Question: I have a data frame (see below) that shows sales by region by year. The final column calculates the sum of all the sales in the region over the three year period.
I am new to R and would like use 'ggplot' to create a SINGLE scatter plot to analyze the data. The x-axis would be the three years and the y-axis would sales.
Ideally, each region would have its own line with points (other than a few NAs) in 2013, 2014, 2015, and 2016. I would then like to color each line based on its region. The sum column should not appear on the plot. Any ideas?
'''
df <- structure(list(Region = structure(1:6,
.Label = c("A", "B", "C", "D", "E", "F", "G", "H", "I", "J",
"K", "L", "M", "N", "O", "P", "Q", "R", "S", "T", "U"),
class = "factor"),
"2016" = c(8758.82, 25559.89, 30848.02, 8696.99, 3621.12, 5468.76),
"2015" = c(26521.67, 89544.93, 92825.55, 28916.4, 14004.54, 16618.38),
"2014" = c(NA, NA, 199673.73, 37108.09, 16909.87, 20610.58),
"2013" = c(27605.35, NA, 78794.31, 31824.75, 17990.21, 17307.11),
"Total Sales" = c(35280.49, 115104.82, 323347.3, 74721.48, 34535.53, 42697.72)),
row.names = c(NA, 6L), class = "data.frame")
'''

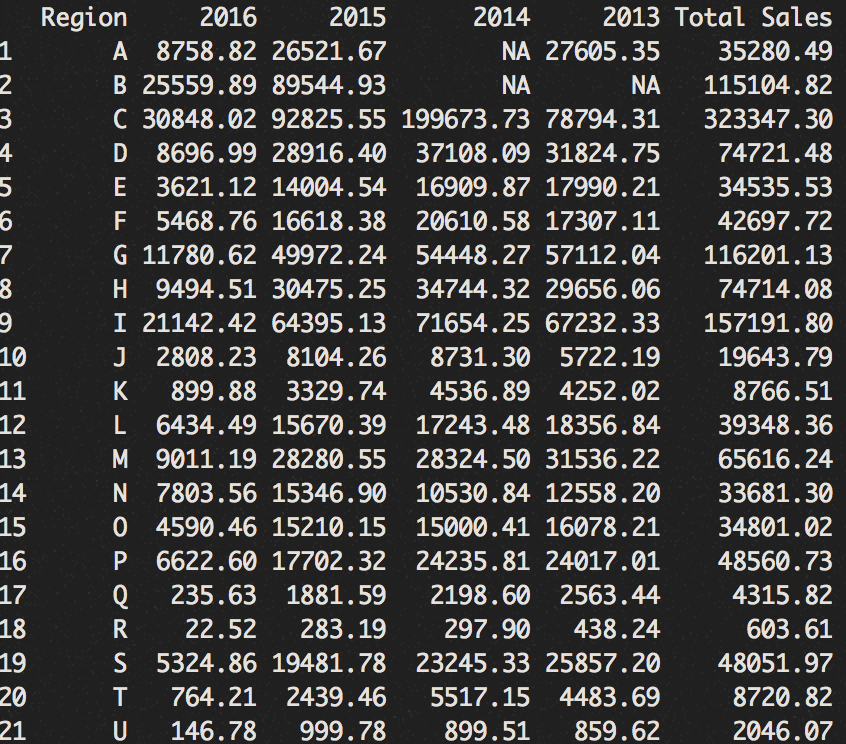
Answer: Your data is in wide format so it's better to convert it to long format to work with 'ggplot'. Here I use 'tidyr::gather()' to do that
'''
library(tidyr)
library(ggplot2)
df_long <- df %>%
gather(Year, Sales, -Region)
df_long
#> Region Year Sales
#> 1 A 2016 8758.82
#> 2 B 2016 25559.89
#> 3 C 2016 30848.02
#> 4 D 2016 8696.99
#> 5 E 2016 3621.12
#> 6 F 2016 5468.76
#> 7 A 2015 26521.67
#> 8 B 2015 89544.93
#> 9 C 2015 92825.55
#> 10 D 2015 28916.40
#> 11 E 2015 14004.54
#> 12 F 2015 16618.38
#> 13 A 2014 NA
#> 14 B 2014 NA
#> 15 C <PHONE>.73
#> 16 D 2014 37108.09
#> 17 E 2014 16909.87
#> 18 F 2014 20610.58
#> 19 A 2013 27605.35
#> 20 B 2013 NA
#> 21 C 2013 78794.31
#> 22 D 2013 31824.75
#> 23 E 2013 17990.21
#> 24 F 2013 17307.11
#> 25 A Total Sales 35280.49
#> 26 B Total Sales 115104.82
#> 27 C Total Sales 323347.30
#> 28 D Total Sales 74721.48
#> 29 E Total Sales 34535.53
#> 30 F Total Sales 42697.72
'''
Plot: specify 'color = Region' and 'group = Region' inside 'aes' so 'ggplot' knows how to pick color and draw lines
'''
ggplot(df_long, aes(x = Year, y = Sales, color = Region, group = Region)) +
geom_point() +
geom_line() +
scale_color_brewer(palette = 'Dark2') +
theme_classic(base_size = 12)
#> Warning: Removed 3 rows containing missing values (geom_point).
#> Warning: Removed 2 rows containing missing values (geom_path).
'''

Can also use 'facet_grid()'
'''
ggplot(df_long, aes(x = Year, y = Sales, group = Region)) +
geom_point() +
geom_line() +
facet_grid(Region ~., scales = 'free_y') +
theme_bw(base_size = 12)
#> Warning: Removed 3 rows containing missing values (geom_point).
#> Warning: Removed 2 rows containing missing values (geom_path).
'''

<URL>